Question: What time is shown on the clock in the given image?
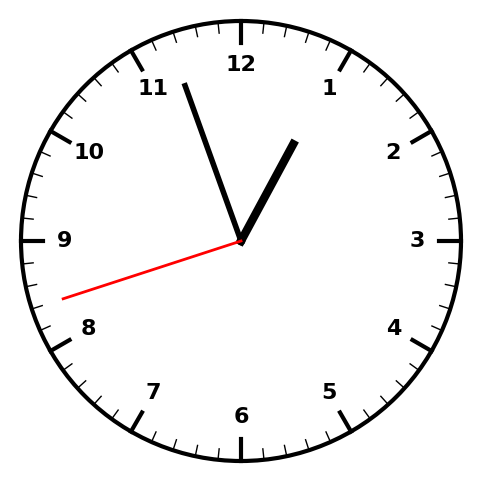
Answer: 12:56:42